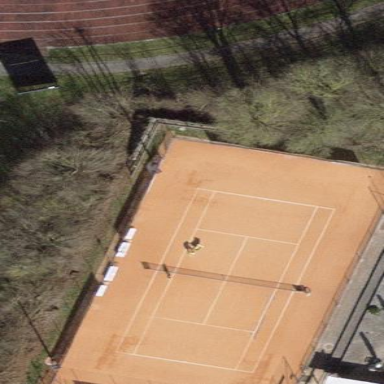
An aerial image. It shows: Tennis court on pitch designated for leisure land.